Question: I already configured my chrome extension to send notification like this:

I have a button that has a event that call createNotification. But the button just send notification if I'm running the extension on apache.
What I'm doing wrong?
Is equal that example <URL>
And for me this example just work when I click in "Run with JS".
This is my
'''
{
"name": "EXTENSION EXAMPLE",
"version": "0.0.1",
"manifest_version": 2,
"description" : "This extension is...",
"icons": { "16": "icons/16x16.png", "48": "icons/48x48.png", "128": "icons/128x128.png" },
"omnibox": { "keyword" : "example" },
"browser_action": {
"default_icon": {
"19": "icons/19x19.png",
"38": "icons/38x38.png"
},
"default_title": "Launcher",
"default_popup": "browseraction/popup.html"
},
"background": {
"scripts": ["background.js"],
"persistent": false
},
"permissions" : ["notifications"],
"options_page" : "notification.html",
"chrome_url_overrides" : {
"newtab": "newtab/newtab.html"
},
"devtools_page": "devtools/devtools.html"
}
'''
This is my <URL>
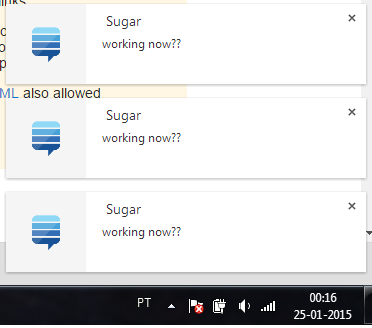
Answer: From your html file and the manifest file of '"manifest_version": 2' is that <URL>">' is not allowed in your html file. 'onclick' attribute is an inline script. You should assign an ID attribute instead: '<button id="button">'.